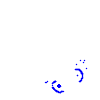
Particle: pion